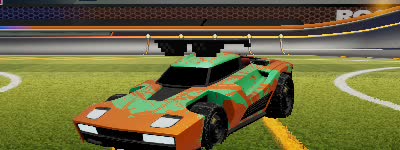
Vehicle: breakout